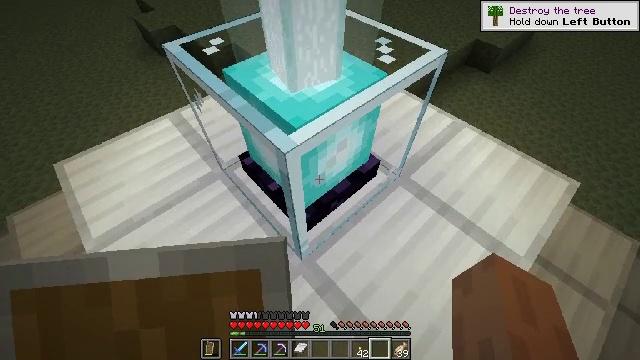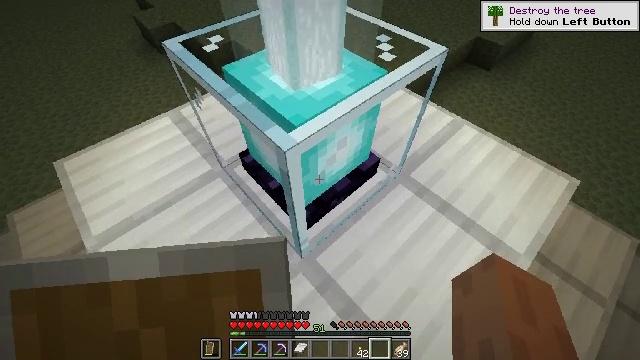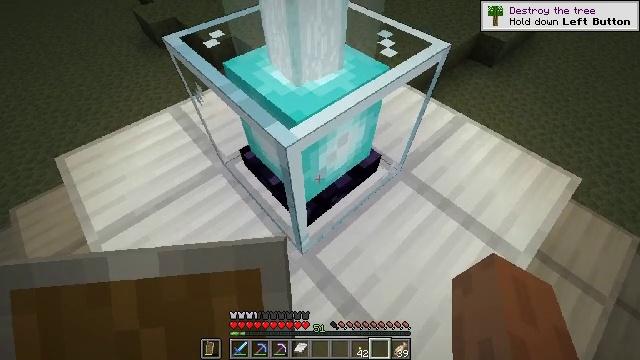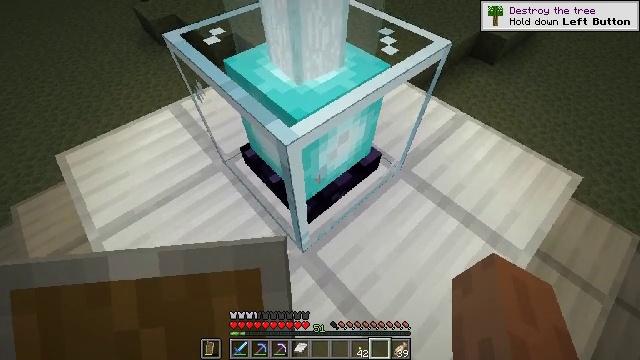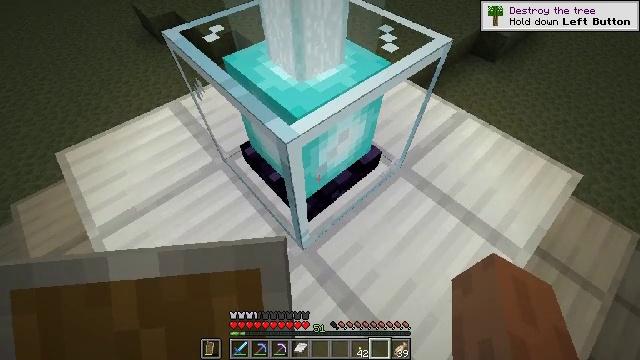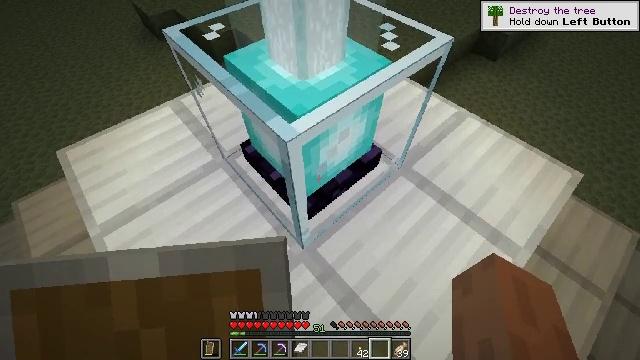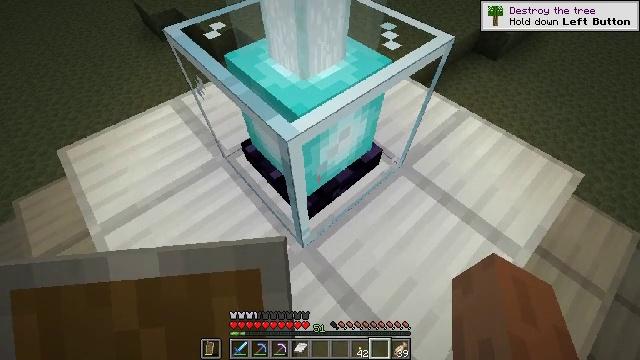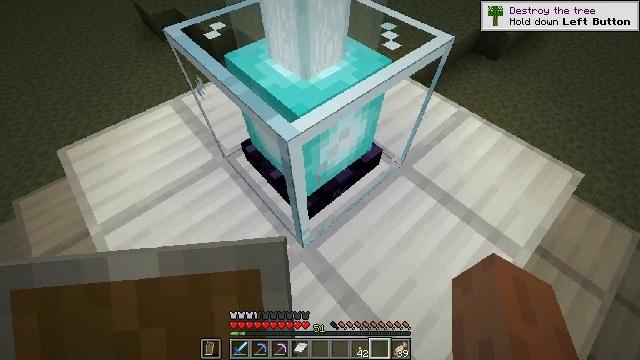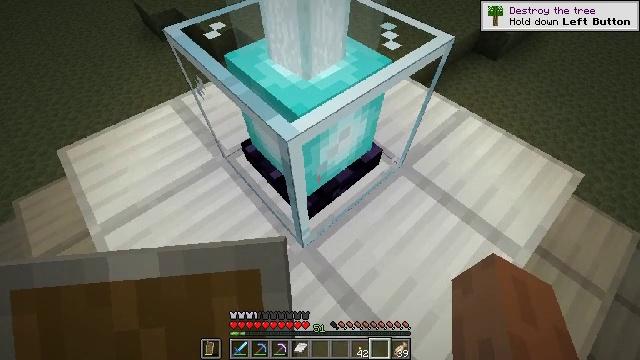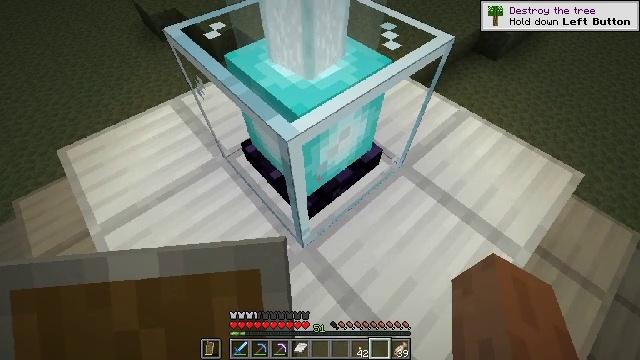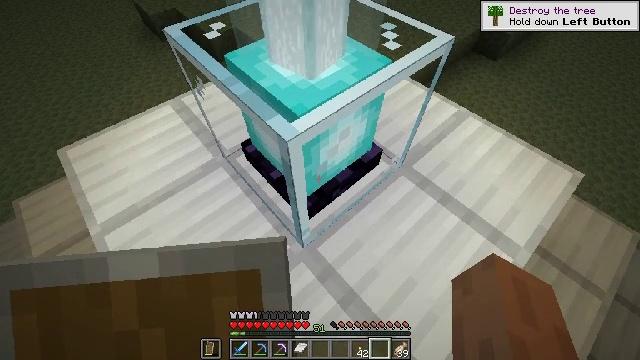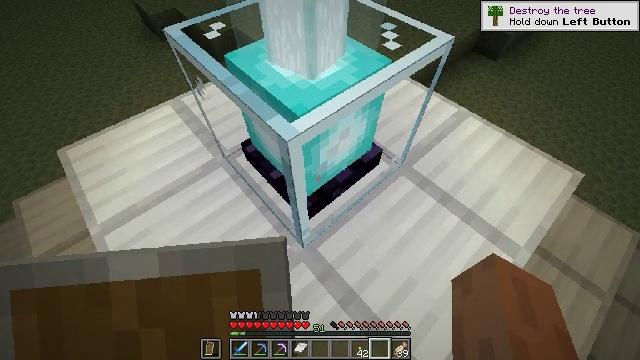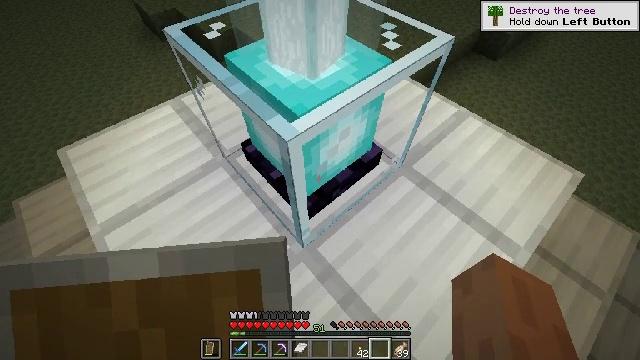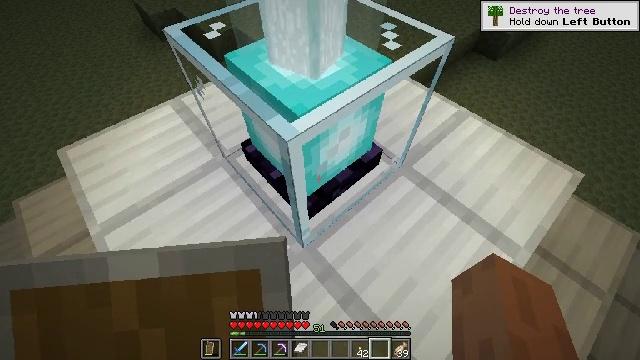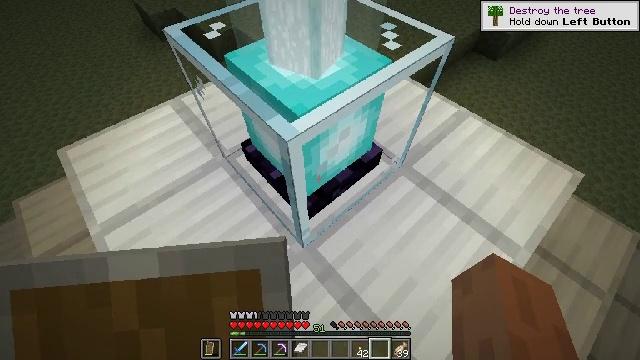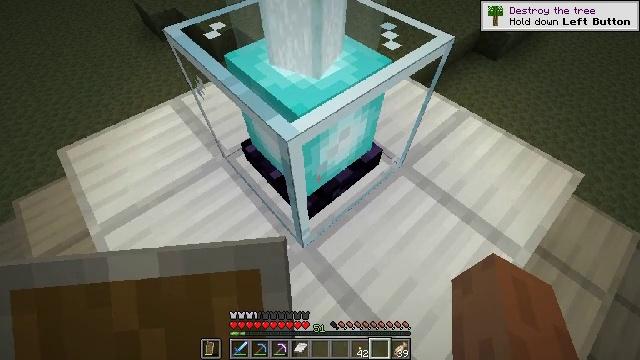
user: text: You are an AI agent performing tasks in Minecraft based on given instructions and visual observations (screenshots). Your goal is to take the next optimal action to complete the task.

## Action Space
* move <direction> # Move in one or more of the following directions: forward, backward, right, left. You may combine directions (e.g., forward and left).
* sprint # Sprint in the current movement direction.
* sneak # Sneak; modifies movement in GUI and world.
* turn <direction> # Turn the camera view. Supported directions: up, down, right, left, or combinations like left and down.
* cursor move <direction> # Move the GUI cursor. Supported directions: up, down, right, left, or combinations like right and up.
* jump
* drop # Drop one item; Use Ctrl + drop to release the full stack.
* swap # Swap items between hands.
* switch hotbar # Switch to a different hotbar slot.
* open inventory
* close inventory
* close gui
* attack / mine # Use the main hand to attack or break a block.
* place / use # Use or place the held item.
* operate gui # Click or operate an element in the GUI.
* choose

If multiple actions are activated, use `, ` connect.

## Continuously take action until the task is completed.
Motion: motion action
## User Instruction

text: Mine end stone bricks.
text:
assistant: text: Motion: no_op
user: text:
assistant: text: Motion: no_op
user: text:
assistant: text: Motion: no_op
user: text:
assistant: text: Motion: no_op
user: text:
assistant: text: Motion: no_op
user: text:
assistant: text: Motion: no_op
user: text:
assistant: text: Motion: no_op
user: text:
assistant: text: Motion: no_op
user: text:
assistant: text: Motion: no_op
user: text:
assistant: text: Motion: no_op
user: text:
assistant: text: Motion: no_op
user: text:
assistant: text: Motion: no_op
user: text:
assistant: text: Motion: no_op
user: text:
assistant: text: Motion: no_op
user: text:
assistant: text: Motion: no_op
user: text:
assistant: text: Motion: no_op
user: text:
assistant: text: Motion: no_op
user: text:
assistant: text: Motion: no_op
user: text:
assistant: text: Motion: no_op
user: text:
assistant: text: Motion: no_op
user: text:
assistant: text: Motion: no_op
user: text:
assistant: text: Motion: no_op
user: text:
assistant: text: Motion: no_op
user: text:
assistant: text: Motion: no_op
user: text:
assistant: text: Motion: no_op
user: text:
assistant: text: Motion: no_op
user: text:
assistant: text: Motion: no_op
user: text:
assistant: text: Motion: no_op
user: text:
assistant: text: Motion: no_op
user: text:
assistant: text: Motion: no_op